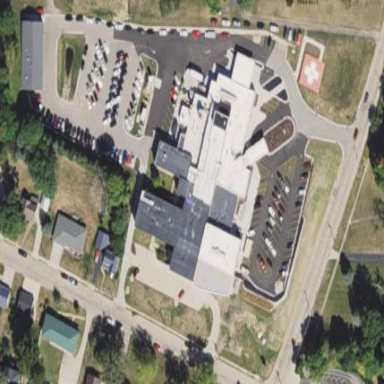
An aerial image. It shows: Healthcare facility identified as hospital.